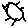
Label: sun